Question: I want to train a classification model from scratch (using custom 'fit()'). And I want some advice. For the sake of learning opportunity, here I'm demonstrating the whole scenario in more detail. Hope it may come helpful to anyone.
## Data Set and Goal
I'm using data from <URL>; It's a Bengali handwritten character recognition challenge, each of the samples has mutually related output along with of each. Please see the figure below:

In the above figure, as you can see, the kttro is consist of 3 component (ktt , o , r), namely , and respectively and together they're called . Again the also has different categories and also same as others ( and ). The added complexity results in different grapheme variations (compared to English's 250 graphemic units).
The goal is to classify the in each image.
## Initial Approach (and no issue with it)
I implemented a training pipeline over <URL> and defined a model architecture something like below.
'''
input_tensor = Input(input_dim)
curr_output = base_model(input_tensor)
oputput1 = Dense(168, activation='softmax', name='gra') (curr_output)
oputput2 = Dense(11, activation='softmax', name='vow') (curr_output)
oputput3 = Dense(7, activation='softmax', name='cons') (curr_output)
output_tensor = [oputput1, oputput2, oputput3]
model = Model(input_tensor, output_tensor)
'''
And compile the model as follows:
'''
model.compile(
optimizer = Adam(learning_rate=0.001),
loss = {'gra' : 'categorical_crossentropy',
'vow' : 'categorical_crossentropy',
'cons': 'categorical_crossentropy'},
loss_weights = {'gra' : 1.0,
'vow' : 1.0,
'cons': 1.0},
metrics={'gra' : 'accuracy',
'vow' : 'accuracy',
'cons': 'accuracy'}
)
'''
As you can see I can cleary control each of the outputs with specific 'loss', 'loss_weights', and 'accuracy'. And using the '.fit()' method, it's feasible to use any 'callbacks' function for the model.
## New Approach (and some issue with it)
Now, I want to re-implement it with the new feature of 'tf.keras'. Such as and . However, no change in the data loader. The model is defined as follows:
'''
def __init__(self, dim):
super(Net, self).__init__()
self.efnet = EfficientNetB0(input_shape=dim,
include_top = False,
weights = 'imagenet')
self.gap = KL.GlobalAveragePooling2D()
self.output1 = KL.Dense(168, activation='softmax', name='gra')
self.output2 = KL.Dense(11, activation='softmax', name='vow')
self.output3 = KL.Dense(7, activation='softmax', name='cons')
def call(self, inputs, training=False):
x = self.efnet(inputs)
x = self.gap(x)
y_gra = self.output1(x)
y_vow = self.output2(x)
y_con = self.output3(x)
return [y_gra, y_vow, y_con]
'''
Now the issue mostly I'm facing is to correctly define the 'metrics', 'loss', and 'loss_weights' function for each of my outputs. However, I started as follows:
'''
optimizer = tf.keras.optimizers.Adam(learning_rate=0.05)
loss_fn = tf.keras.losses.CategoricalCrossentropy(from_logits=True)
train_acc_metric = tf.keras.metrics.Accuracy()
@tf.function
def train_step(x, y):
with tf.GradientTape(persistent=True) as tape:
logits = model(x, training=True) # Logits for this minibatch
train_loss_value = loss_fn(y, logits)
grads = tape.gradient(train_loss_value, model.trainable_weights)
optimizer.apply_gradients(zip(grads, model.trainable_weights))
train_acc_metric.update_state(y, logits)
return train_loss_value
for epoch in range(2):
# Iterate over the batches of the dataset.
for step, (x_batch_train, y_batch_train) in enumerate(train_generator):
train_loss_value = train_step(x_batch_train, y_batch_train)
# Reset metrics at the end of each epoch
train_acc_metric.reset_states()
'''
Apart from the above setup, I've tried other many ways to handle such problem cases though. For example, I defined 3 loss function and also 3 metrics as well but things are not working properly. The 'loss/acc' became 'nan' type stuff.
Here are my few straight queries in such case:
- 'loss''metrics''loss_weights'- 'callbacks'
And just sake of learning opportunity, what if it has additionally type output (along with the rest multi-out, so that total ); how to deal all of them in custom 'fit'? I've visited this <URL>.
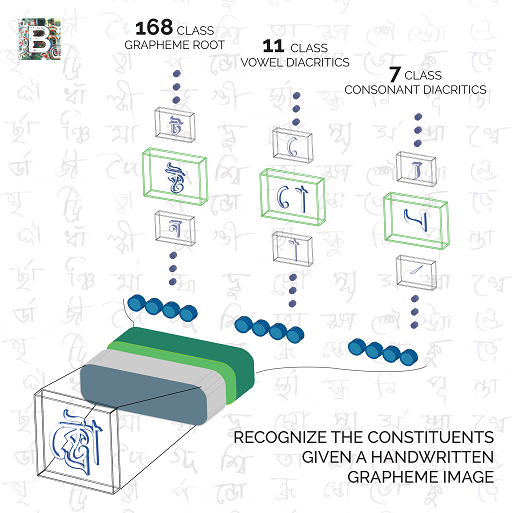
Answer: You just need to do a custom training loop, but everything needs to be done 3 times (+ 1 if you also have a continuous variable). Here's an example using quadruple output architecture:
'''
import tensorflow as tf
import numpy as np
(xtrain, train_target), (xtest, test_target) = tf.keras.datasets.mnist.load_data()
# 10 categories, one for each digit
ytrain1 = tf.keras.utils.to_categorical(train_target, num_classes=10)
ytest1 = tf.keras.utils.to_categorical(test_target, num_classes=10)
# 2 categories, if the digit is odd or not
ytrain2 = tf.keras.utils.to_categorical((train_target % 2 == 0).astype(int),
num_classes=2)
ytest2 = tf.keras.utils.to_categorical((test_target % 2 == 0).astype(int),
num_classes=2)
# 4 categories, based on the interval of the digit
ytrain3 = tf.keras.utils.to_categorical(np.digitize(train_target, [3, 6, 8]),
num_classes=4)
ytest3 = tf.keras.utils.to_categorical(np.digitize(test_target, [3, 6, 8]),
num_classes=4)
# Regression, the square of the digit
ytrain4 = tf.square(tf.cast(train_target, tf.float32))
ytest4 = tf.square(tf.cast(test_target, tf.float32))
# train dataset
train_ds = tf.data.Dataset. from_tensor_slices((xtrain, ytrain1, ytrain2, ytrain3, ytrain4)). shuffle(32). batch(32).map(lambda a, *rest: (tf.divide(a[..., None], 255), rest)). prefetch(tf.data.experimental.AUTOTUNE)
# test dataset
test_ds = tf.data.Dataset. from_tensor_slices((xtest, ytest1, ytest2, ytest3, ytest4)). shuffle(32). batch(32).map(lambda a, *rest: (tf.divide(a[..., None], 255), rest)). prefetch(tf.data.experimental.AUTOTUNE)
# architecture
class Net(tf.keras.Model):
def __init__(self):
super(Net, self).__init__()
self.conv1 = tf.keras.layers.Conv2D(filters=16, kernel_size=(3, 3),
strides=(1, 1), input_shape=(28, 28, 1),
activation='relu')
self.maxp1 = tf.keras.layers.MaxPool2D(pool_size=(2, 2))
self.conv2 = tf.keras.layers.Conv2D(filters=32, kernel_size=(3, 3),
strides=(1, 1),
activation='relu')
self.maxp2 = tf.keras.layers.MaxPool2D(pool_size=(2, 2))
self.conv3 = tf.keras.layers.Conv2D(filters=64, kernel_size=(3, 3),
strides=(1, 1),
activation='relu')
self.maxp3 = tf.keras.layers.MaxPool2D(pool_size=(2, 2))
self.gap = tf.keras.layers.Flatten()
self.dense = tf.keras.layers.Dense(64, activation='relu')
self.output1 = tf.keras.layers.Dense(10, activation='softmax')
self.output2 = tf.keras.layers.Dense(2, activation='softmax')
self.output3 = tf.keras.layers.Dense(4, activation='softmax')
self.output4 = tf.keras.layers.Dense(1, activation='linear')
def call(self, inputs, training=False, **kwargs):
x = self.conv1(inputs)
x = self.maxp1(x)
x = self.conv2(x)
x = self.maxp2(x)
x = self.conv3(x)
x = self.maxp3(x)
x = self.gap(x)
x = self.dense(x)
out1 = self.output1(x)
out2 = self.output2(x)
out3 = self.output3(x)
out4 = self.output4(x)
return out1, out2, out3, out4
model = Net()
optimizer = tf.keras.optimizers.Adam(learning_rate=0.001)
# the three losses
loss_1 = tf.losses.CategoricalCrossentropy()
loss_2 = tf.losses.CategoricalCrossentropy()
loss_3 = tf.losses.CategoricalCrossentropy()
loss_4 = tf.losses.MeanAbsoluteError()
# mean object that keeps track of the train losses
loss_1_train = tf.metrics.Mean(name='tr_loss_1')
loss_2_train = tf.metrics.Mean(name='tr_loss_2')
loss_3_train = tf.metrics.Mean(name='tr_loss_3')
loss_4_train = tf.metrics.Mean(name='tr_loss_4')
# mean object that keeps track of the test losses
loss_1_test = tf.metrics.Mean(name='ts_loss_1')
loss_2_test = tf.metrics.Mean(name='ts_loss_2')
loss_3_test = tf.metrics.Mean(name='ts_loss_3')
loss_4_test = tf.metrics.Mean(name='ts_loss_4')
# accuracies for printout
acc_1_train = tf.metrics.CategoricalAccuracy(name='tr_acc_1')
acc_2_train = tf.metrics.CategoricalAccuracy(name='tr_acc_2')
acc_3_train = tf.metrics.CategoricalAccuracy(name='tr_acc_3')
# accuracies for printout
acc_1_test = tf.metrics.CategoricalAccuracy(name='ts_acc_1')
acc_2_test = tf.metrics.CategoricalAccuracy(name='ts_acc_2')
acc_3_test = tf.metrics.CategoricalAccuracy(name='ts_acc_3')
# custom training loop
@tf.function
def train_step(x, y1, y2, y3, y4):
with tf.GradientTape(persistent=True) as tape:
out1, out2, out3, out4 = model(x, training=True)
loss_1_value = loss_1(y1, out1)
loss_2_value = loss_2(y2, out2)
loss_3_value = loss_3(y3, out3)
loss_4_value = loss_4(y4, out4)
losses = [loss_1_value, loss_2_value, loss_3_value, loss_4_value]
# a list of losses is passed
grads = tape.gradient(losses, model.trainable_variables)
# gradients are applied
optimizer.apply_gradients(zip(grads, model.trainable_variables))
# losses are updated
loss_1_train(loss_1_value)
loss_2_train(loss_2_value)
loss_3_train(loss_3_value)
loss_4_train(loss_4_value)
# accuracies are updated
acc_1_train.update_state(y1, out1)
acc_2_train.update_state(y2, out2)
acc_3_train.update_state(y3, out3)
@tf.function
def test_step(x, y1, y2, y3, y4):
out1, out2, out3, out4 = model(x, training=False)
loss_1_value = loss_1(y1, out1)
loss_2_value = loss_2(y2, out2)
loss_3_value = loss_3(y3, out3)
loss_4_value = loss_4(y4, out4)
loss_1_test(loss_1_value)
loss_2_test(loss_2_value)
loss_3_test(loss_3_value)
loss_4_test(loss_4_value)
acc_1_test.update_state(y1, out1)
acc_2_test.update_state(y2, out2)
acc_3_test.update_state(y3, out3)
for epoch in range(5):
# train step
for inputs, outputs1, outputs2, outputs3, outputs4 in train_ds:
train_step(inputs, outputs1, outputs2, outputs3, outputs4)
# test step
for inputs, outputs1, outputs2, outputs3, outputs4 in test_ds:
test_step(inputs, outputs1, outputs2, outputs3, outputs4)
metrics = [acc_1_train, acc_1_test,
acc_2_train, acc_2_test,
acc_3_train, acc_3_test,
loss_4_train, loss_4_test]
# printing metrics
for metric in metrics:
print(f'{metric.name}:{metric.result():=6.4f}', end=' ')
print()
# resetting the states of the metrics
loss_1_train.reset_states()
loss_2_train.reset_states()
loss_3_train.reset_states()
loss_1_test.reset_states()
loss_2_test.reset_states()
loss_3_test.reset_states()
acc_1_train.reset_states()
acc_2_train.reset_states()
acc_3_train.reset_states()
acc_1_test.reset_states()
acc_2_test.reset_states()
acc_3_test.reset_states()
'''
'''
ts_acc_1:0.9495 ts_acc_2:0.9685 ts_acc_3:0.9589 ts_loss_4:5.5617
ts_acc_1:0.9628 ts_acc_2:0.9747 ts_acc_3:0.9697 ts_loss_4:4.8953
ts_acc_1:0.9697 ts_acc_2:0.9758 ts_acc_3:0.9733 ts_loss_4:4.5209
ts_acc_1:0.9715 ts_acc_2:0.9796 ts_acc_3:0.9745 ts_loss_4:4.2175
ts_acc_1:0.9742 ts_acc_2:0.9834 ts_acc_3:0.9775 ts_loss_4:3.9825
'''
I wouldn't know how to use Keras Callbacks in a custom training loop, and neither does the <URL>, and interrupt when the minimum loss is the nth last. Here's an example:
'''
from collections import deque
import numpy as np
epochs = 100
early_stopping = 5
loss_hist = deque(maxlen=early_stopping)
for epoch in range(epochs):
loss_value = np.random.rand()
loss_hist.append(loss_value)
print('Last 5 values: ', *np.round(loss_hist, 3))
if len(loss_hist) == early_stopping and loss_hist.popleft() < min(loss_hist):
print('Early stopping. No loss decrease in %i epochs.
' % early_stopping)
break
'''
'''
Last 5 values: 0.456
Last 5 values: 0.456 0.153
Last 5 values: 0.456 0.153 0.2
Last 5 values: 0.456 0.153 0.2 0.433
Last 5 values: 0.456 0.153 0.2 0.433 0.528
Last 5 values: 0.153 0.2 0.433 0.528 0.349
Early stopping. No loss decrease in 5 epochs.
'''
You can see that at the last time, the inner most value is the smallest of all, so there is no increase in validation loss. And that's the stopping condition.